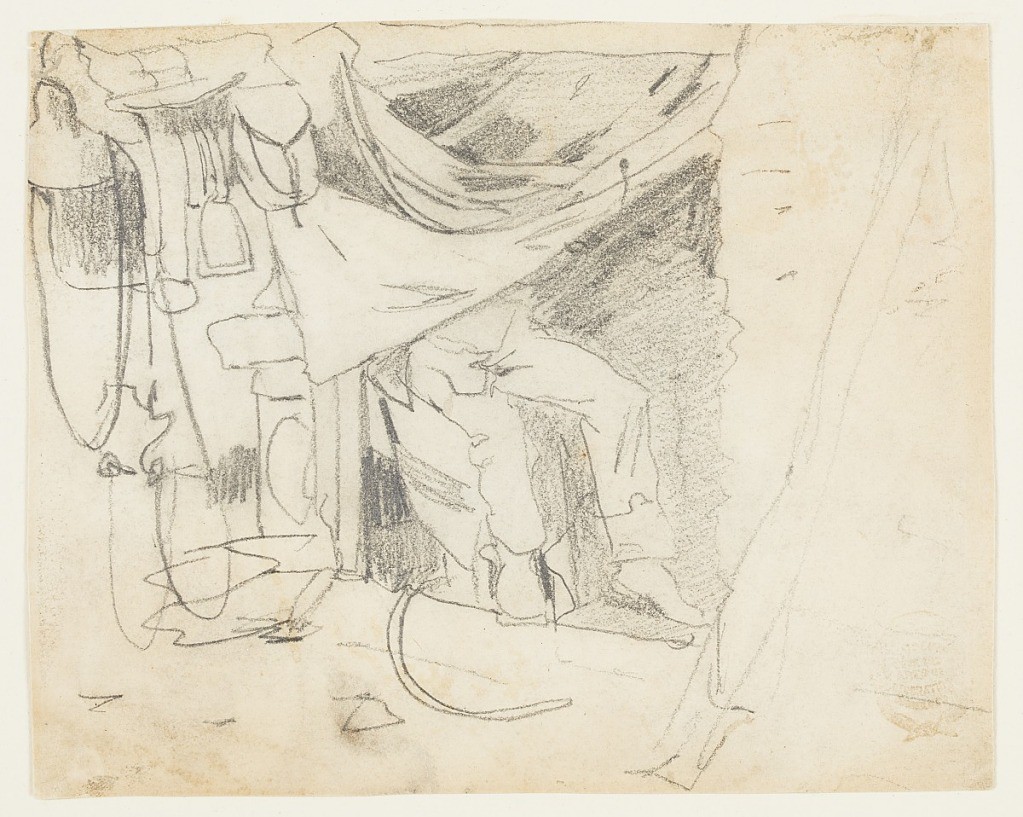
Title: Before an Army Hut
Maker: Winslow Homer, American, 1836–1910
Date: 1862
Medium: Graphite on paper
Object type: Drawing
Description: Horizontal view of the doorway on an army hut, with the curtain drawn up revealing  part of the figure of a soldier seated within, and of a saddle hanging on a pole projecting from the hut.